Field crop: maize
Growth stage: 2
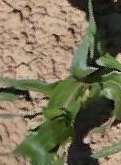
Species: maize